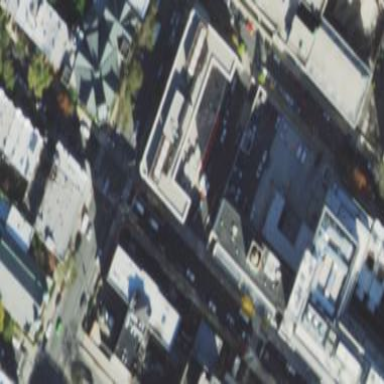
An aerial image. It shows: Part of building is shown in the image.